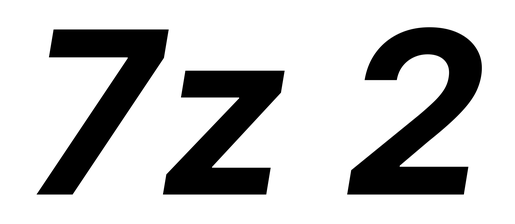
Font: Inter-Italic_Bold_Italic